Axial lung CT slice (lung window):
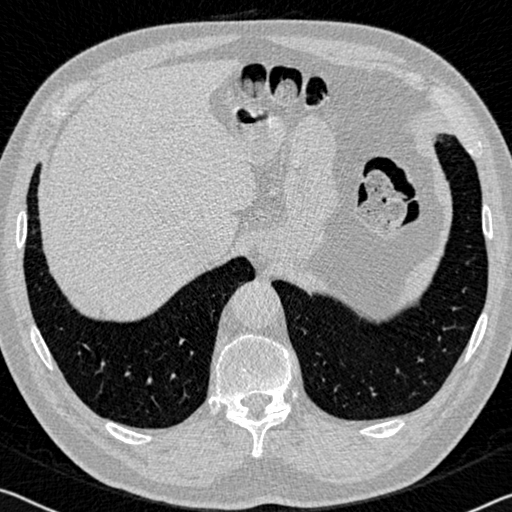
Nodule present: no